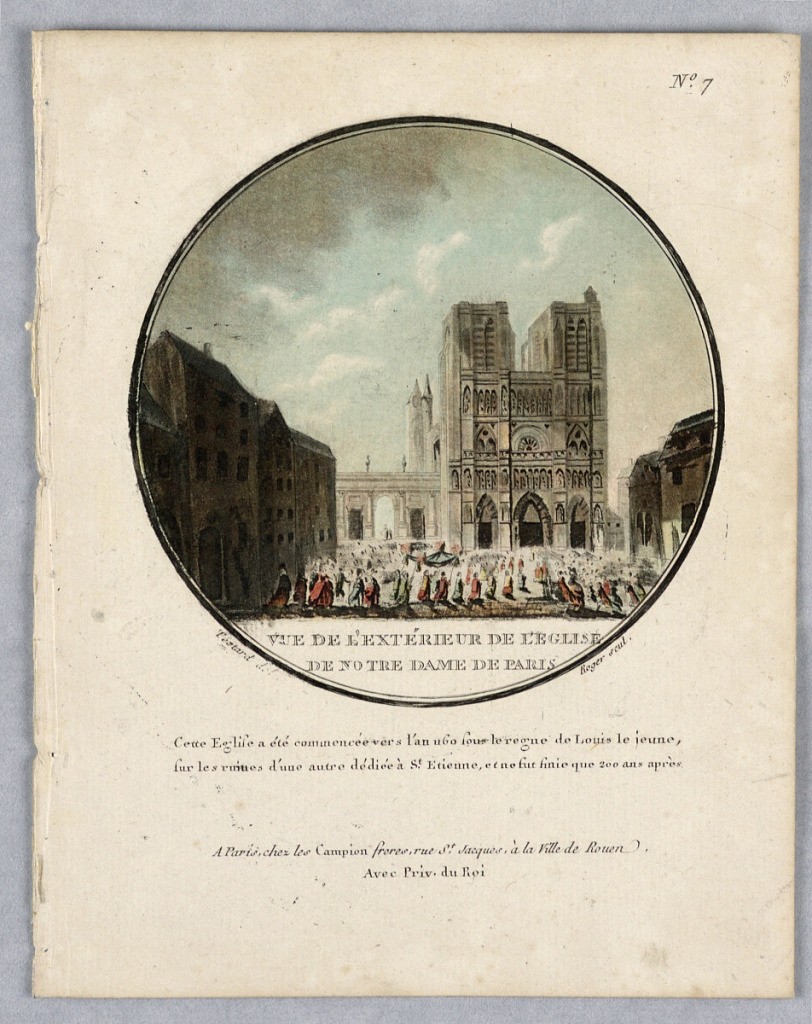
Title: Plate 7, Vue de l'extérieur de l'église de Notre Dame de Paris (View of the Exterior of the Cathedral Notre Dame, Paris), Vues pittoresques des principaux édifices de Paris
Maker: Barthe´le´my Joseph Fulcran Roger, French, 1767–1841
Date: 1792
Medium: Engraving with brush and watercolor on white paper
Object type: Print
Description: View of the exterior of the cathedral of Notre Dame in Paris. A crowd in the square in front. Houses on either side. Below, the title, artists' and publisher's names and a short commentary.